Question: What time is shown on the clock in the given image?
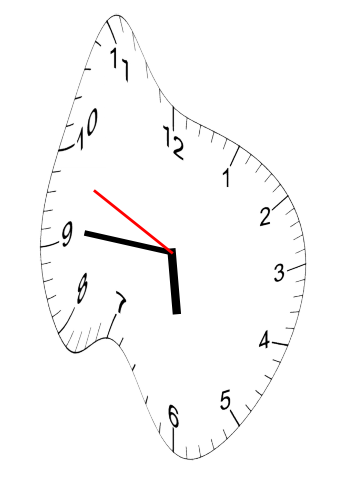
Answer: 05:45:49